Question: I have a secondary navigation at the top right corner of a site design. It is an awkward shape - 3 rectangles rotated - and all 3 need to be clickable.
It is a Twitter Bootstrap responsive site.
What is the best way to make them link? An image map seems too dated - chopping up 3 clickable images is awkward due to the angles involved. 3 Div's on top maybe? How can the DIV's keep correctly aligned with their targets whilst remaining responsive and working with Bootstrap?
UPDATE
The click areas need to stay in the top right over the image the whole time at every responsive width - including the mobile size.

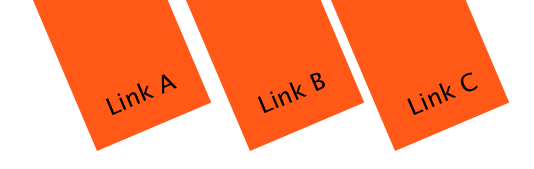
Answer: You need to use 'css-transform' to achieve what you are looking for.
Read the below for more details.
<URL>